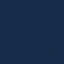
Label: SeaLake